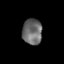
Tissue: skin
Cell type: Epithelial cells
Senescence score: 0.2867
Nuclear area (px): 494
Mean DAPI intensity: 107.196